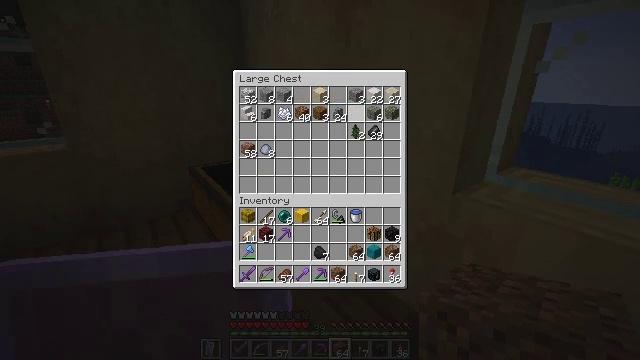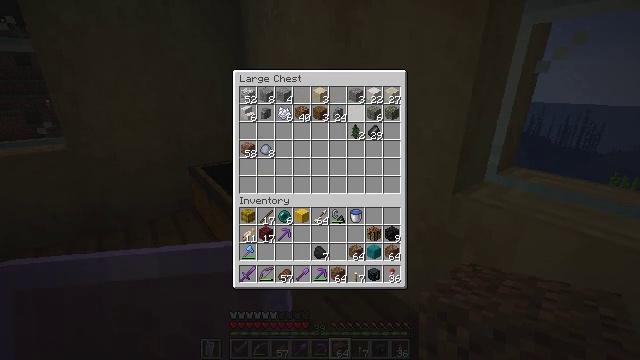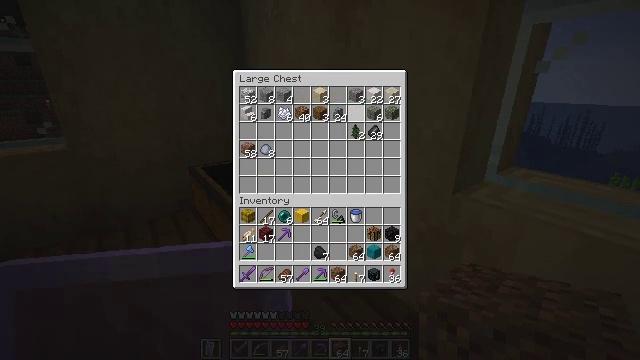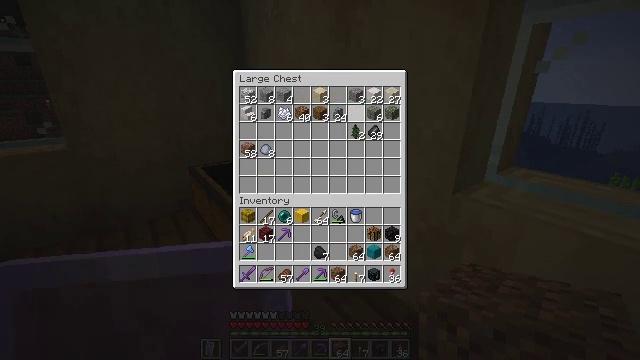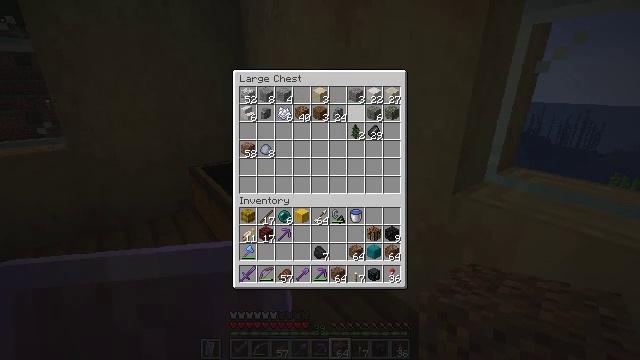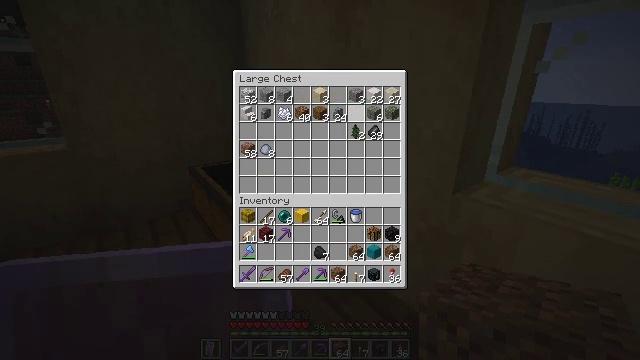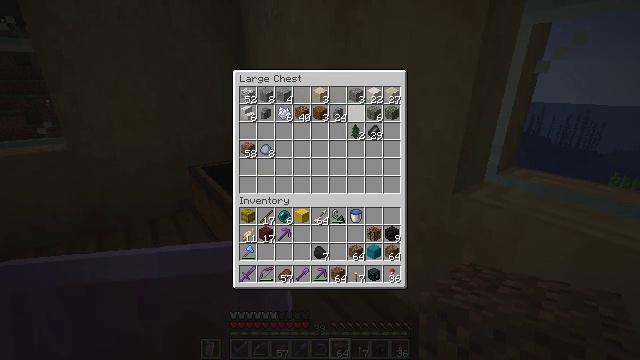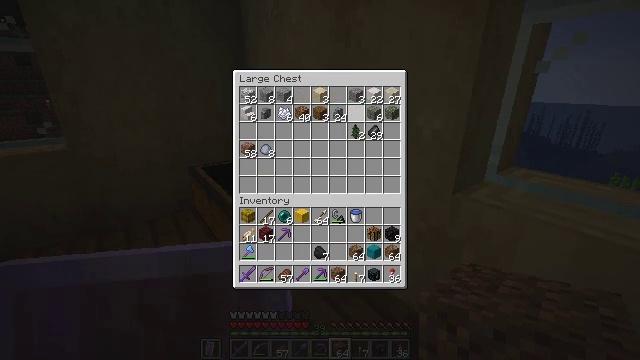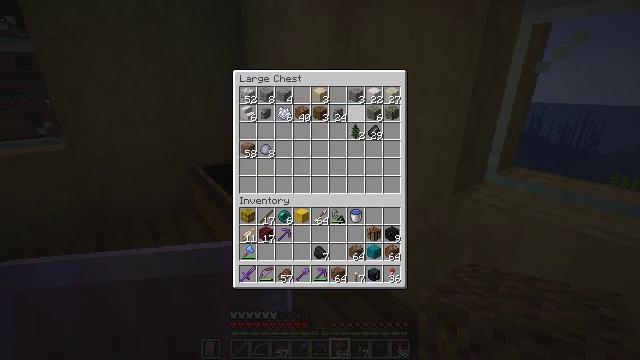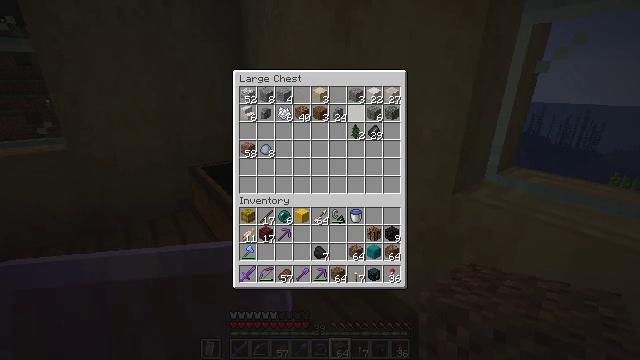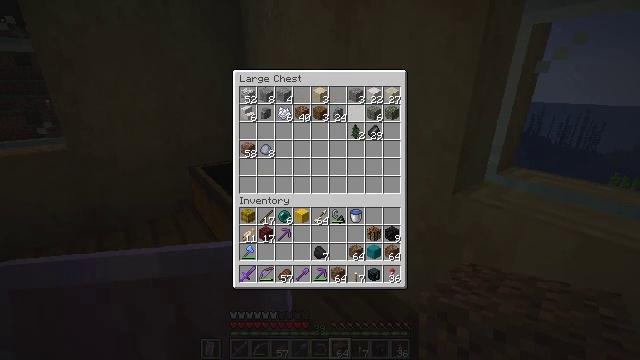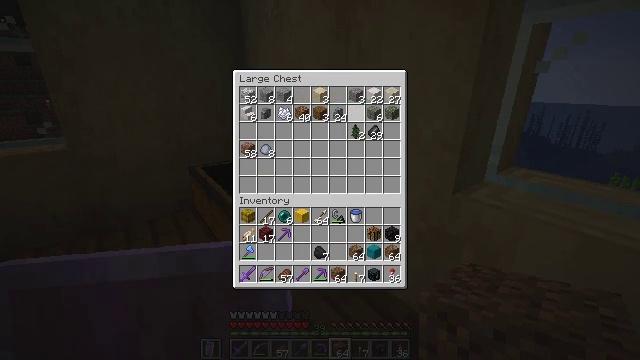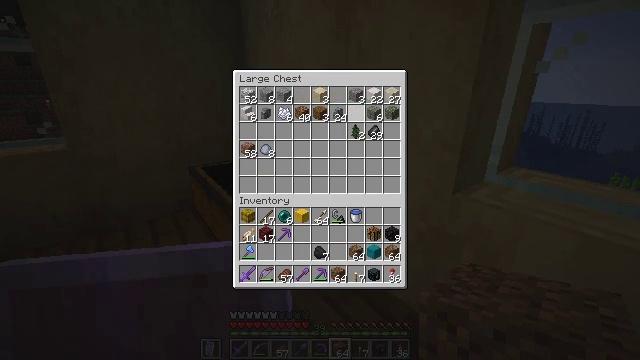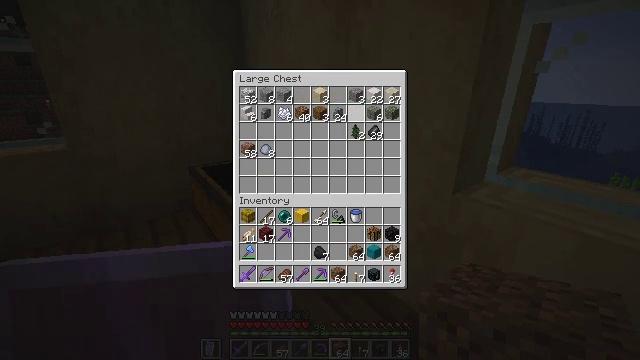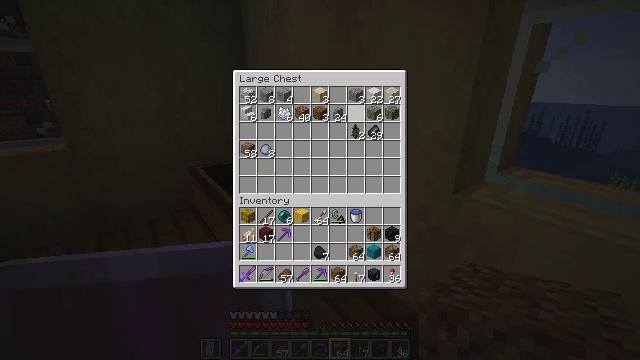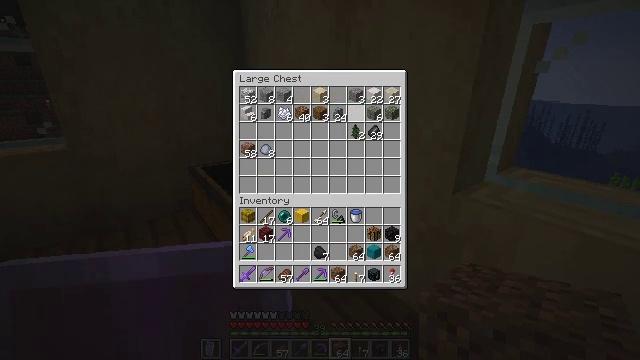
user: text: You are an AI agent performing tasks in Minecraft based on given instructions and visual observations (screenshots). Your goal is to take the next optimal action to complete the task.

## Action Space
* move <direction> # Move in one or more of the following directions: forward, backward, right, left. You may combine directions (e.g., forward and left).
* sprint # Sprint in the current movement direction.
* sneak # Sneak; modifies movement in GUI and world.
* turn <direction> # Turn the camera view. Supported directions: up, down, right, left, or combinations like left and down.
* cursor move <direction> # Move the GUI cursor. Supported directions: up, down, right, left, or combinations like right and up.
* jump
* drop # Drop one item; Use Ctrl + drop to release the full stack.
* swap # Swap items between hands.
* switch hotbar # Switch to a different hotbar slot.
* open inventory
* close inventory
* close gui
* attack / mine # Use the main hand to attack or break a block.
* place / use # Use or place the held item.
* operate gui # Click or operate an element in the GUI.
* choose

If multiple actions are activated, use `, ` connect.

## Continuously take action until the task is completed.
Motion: motion action
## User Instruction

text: Use sand and a furnace to craft glass.
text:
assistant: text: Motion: sneak
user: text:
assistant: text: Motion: sneak
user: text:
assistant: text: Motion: sneak
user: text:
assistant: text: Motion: sneak
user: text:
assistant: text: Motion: sneak
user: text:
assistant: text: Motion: sneak
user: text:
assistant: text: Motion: sneak
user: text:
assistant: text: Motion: sneak
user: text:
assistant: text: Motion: sneak
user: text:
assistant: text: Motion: sneak
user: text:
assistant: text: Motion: sneak
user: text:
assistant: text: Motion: sneak
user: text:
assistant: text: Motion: sneak
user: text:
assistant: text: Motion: sneak
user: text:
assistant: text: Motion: no_op
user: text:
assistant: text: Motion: no_op
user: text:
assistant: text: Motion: no_op
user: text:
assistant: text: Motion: no_op
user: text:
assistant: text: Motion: no_op
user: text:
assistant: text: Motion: no_op
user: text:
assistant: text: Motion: no_op
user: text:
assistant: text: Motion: no_op
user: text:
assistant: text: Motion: no_op
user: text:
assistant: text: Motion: no_op
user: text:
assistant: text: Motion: turn left
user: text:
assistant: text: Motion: turn left
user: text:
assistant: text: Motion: no_op
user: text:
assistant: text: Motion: no_op
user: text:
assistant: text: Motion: no_op
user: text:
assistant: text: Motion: no_op